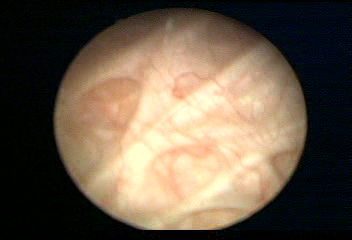
Modality: WLC
Class: Normal mucosa
Bladder cancer association: No